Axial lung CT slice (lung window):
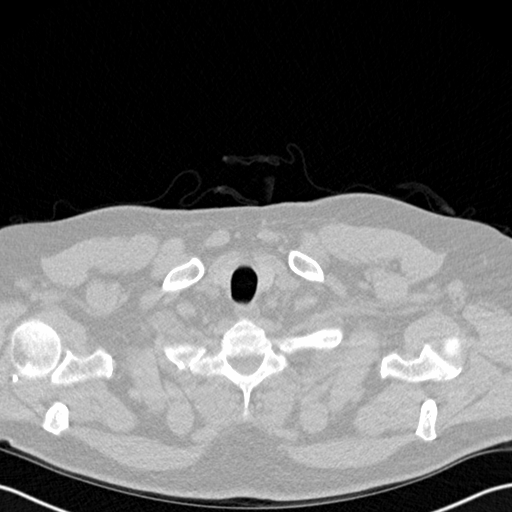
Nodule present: no